Question: In plotting a time series, the Y-Axis is defined as:
'''
yAxis = np.arange(minY, maxY, stepY)
ax.set_ylim(minY, maxY)
ax.set_yticks(yAxis)
'''
For visual reference, a dashline is added to highlight the 0% "Base" line per attached chart. To illustrate, this dashline is specified by [7] for this question:
'''
yGrid = ax.get_ygridlines()
yBase = yGrid[7]
yBase.set_linestyle('--')
'''
As the time series progresses, Y-Axis will change as minY and maxY limits are continually updated. How do I set the dashline to always stay at that specific 0% tick point given that range(minY, maxY) will not always be symmetrical about the 0% "Base" line?

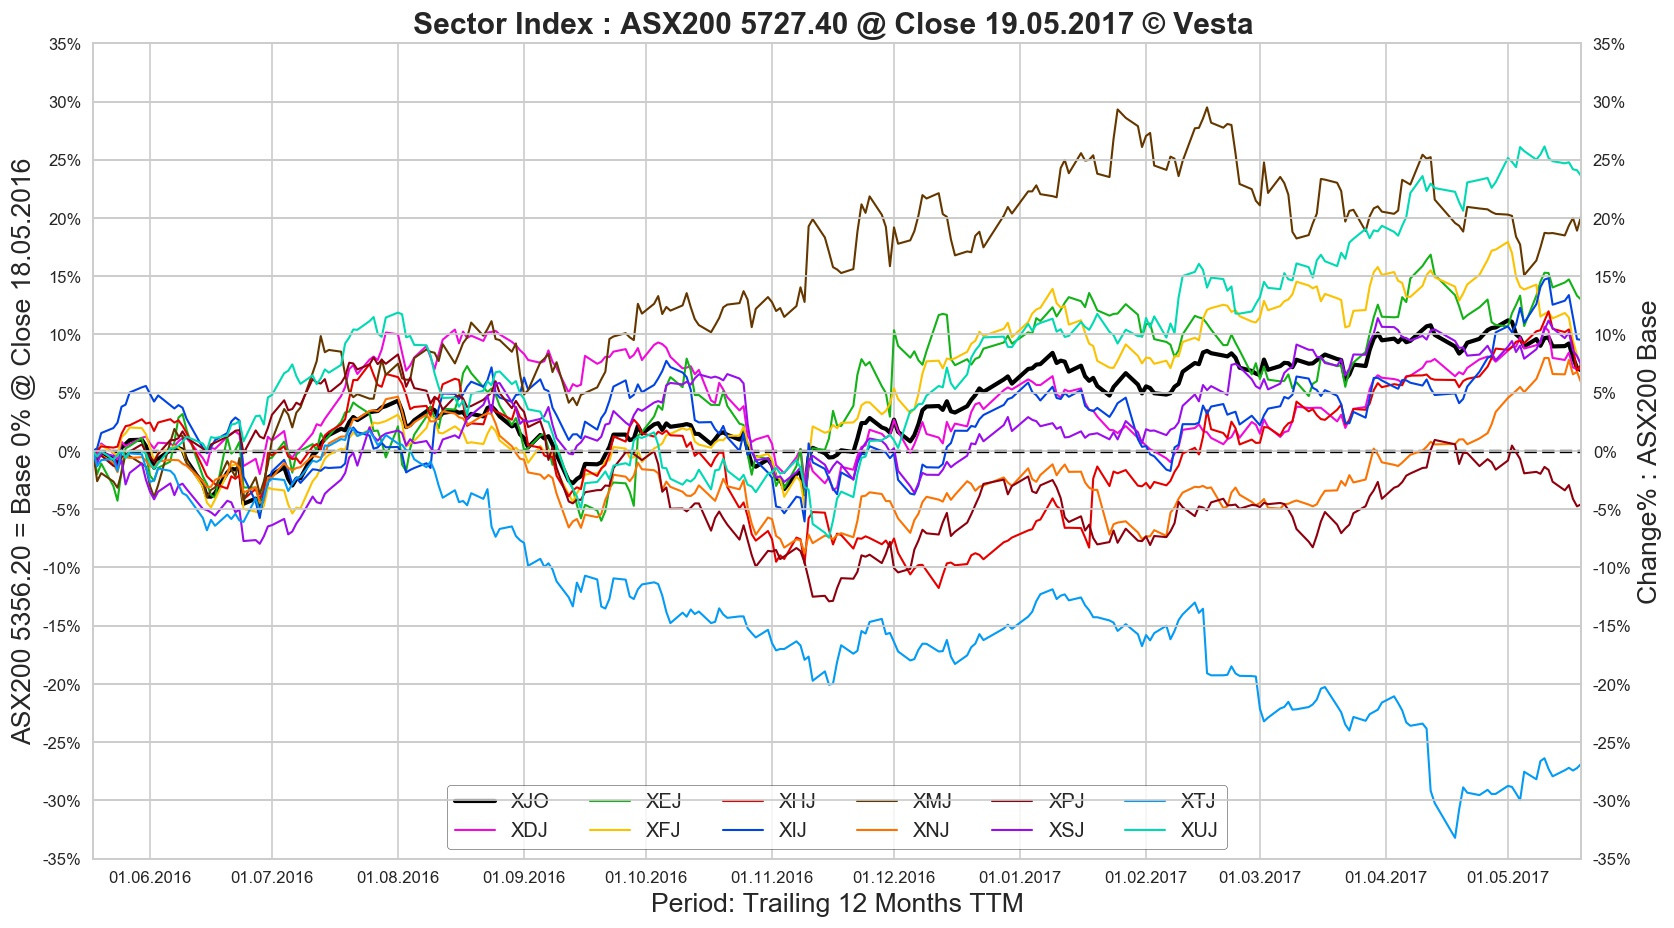
Answer: Of course, putting an additional line on top of the zero grid line is the easiest solution. This can be done using 'ax.axhline(0)' as pointed out by tom.
The drawback may be that the gridline below the 'axhline' is still present.
To answer to actual question: You may check which of the gridlines is the one at zero position and set the linestyle for that one.
'''
import matplotlib.pyplot as plt
import matplotlib.animation
import numpy as np; np.random.seed(1)
x = np.arange(0,99)
y = np.cumsum(np.random.normal(loc=0.1, size=len(x)))
fig, ax = plt.subplots()
line, = ax.plot([],[], color="plum", lw=2)
ax.grid(color="lightgray", lw=2)
def update_gridline(pos):
yGrid = ax.get_ygridlines()
for i, gl in enumerate(yGrid):
y = gl.get_ydata()
if y[0]==pos:
gl.set_linestyle('--')
gl.set_color('crimson')
else:
gl.set_linestyle('-')
gl.set_color("lightgray")
def update(i):
line.set_data(x[:i],y[:i])
ax.relim()
ax.autoscale_view()
update_gridline(0)
ani = matplotlib.animation.FuncAnimation(fig, update, frames=100, interval=100)
plt.show()
'''
<URL>